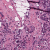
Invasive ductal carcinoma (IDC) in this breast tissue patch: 1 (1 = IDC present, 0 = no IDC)